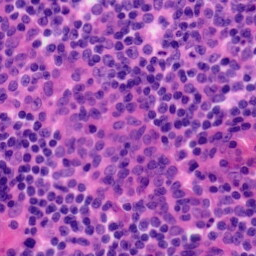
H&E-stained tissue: Tonsil